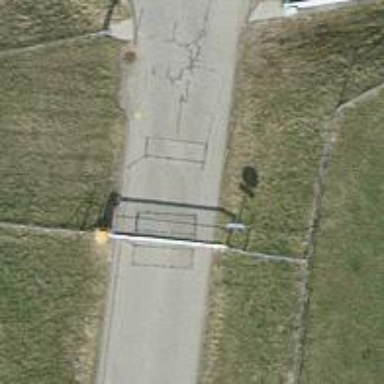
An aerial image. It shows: Gate.